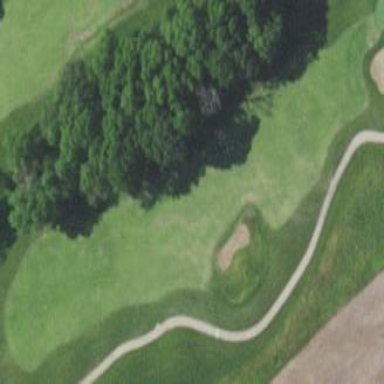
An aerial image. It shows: Grassy area designated as golf fairway.